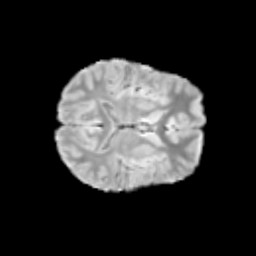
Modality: T2w
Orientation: axial
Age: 9
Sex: male
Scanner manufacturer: siemens
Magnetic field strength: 3 T
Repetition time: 3.8 s
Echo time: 0.07 s